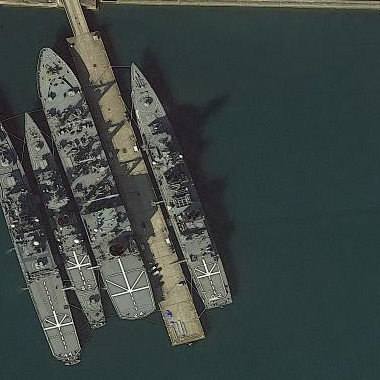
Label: cruiser